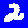
Digit: 2